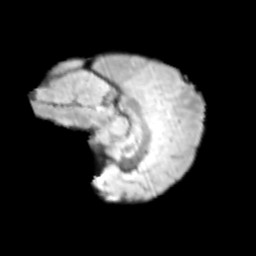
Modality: T2w
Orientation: sagittal
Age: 11
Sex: female
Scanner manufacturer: siemens
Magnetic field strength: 3 T
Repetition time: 3.8 s
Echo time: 0.07 s